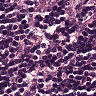
Metastatic tissue present: no